Field crop: maize
Growth stage: 2
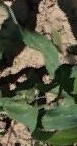
Species: maize